Question: What is the reading of the measurement in the image?
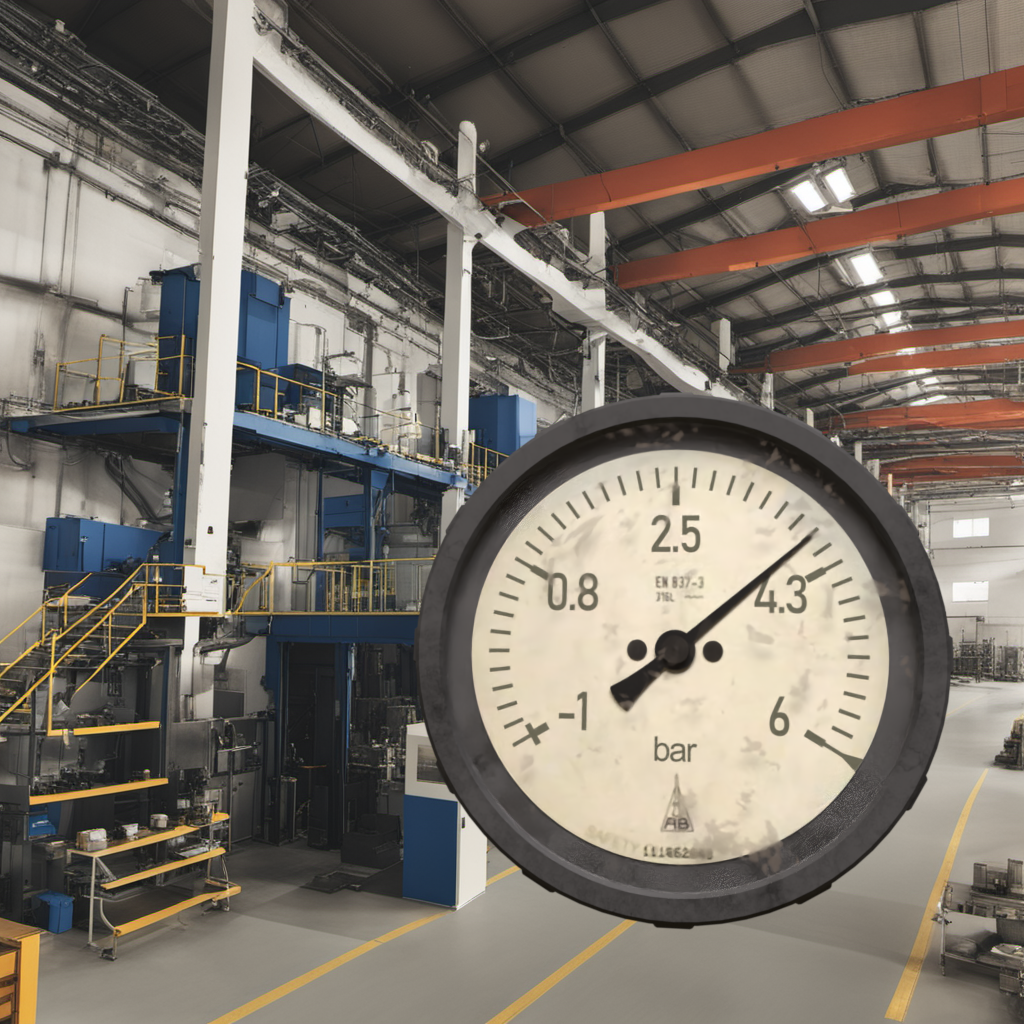
Answer: The result is 3.9
Question: What is the range of this measurement?
Answer: The range is from -1 to 6
Question: What is the minimum and maximum value range of this measurement?
Answer: The minimum value is -1 and the maximum value is 6